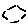
Label: hexagon